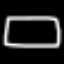
Label: square